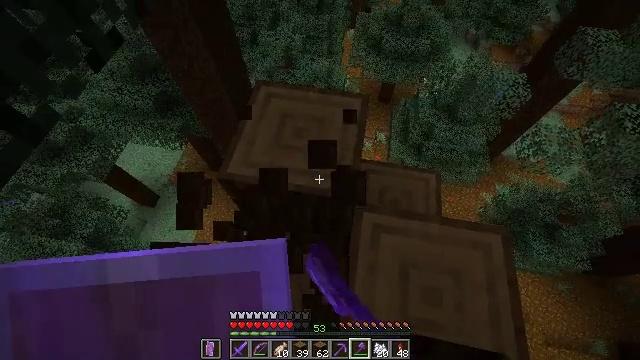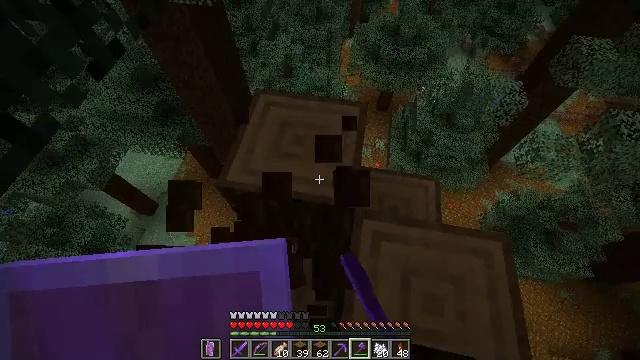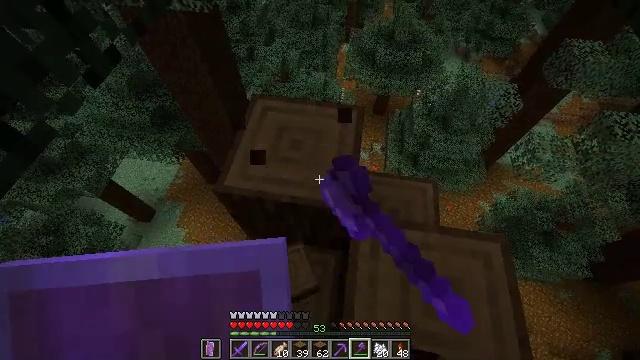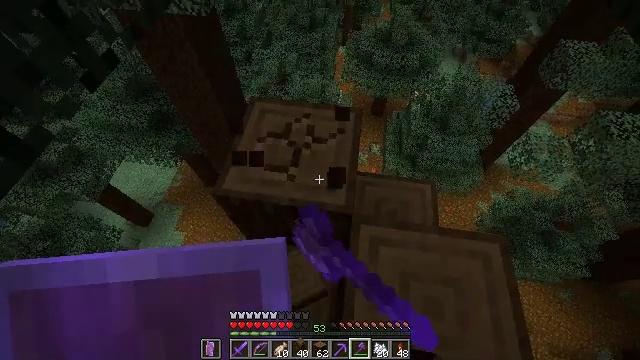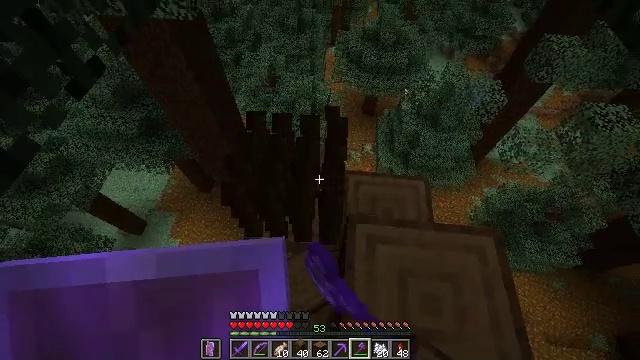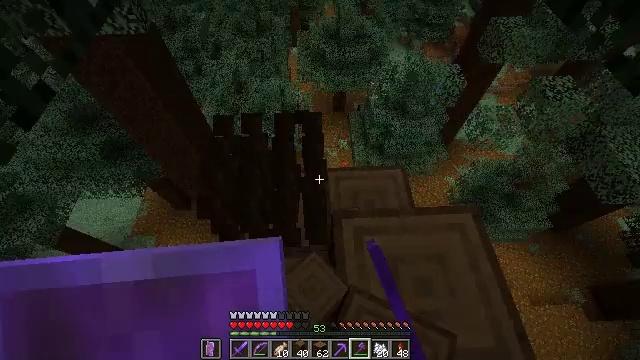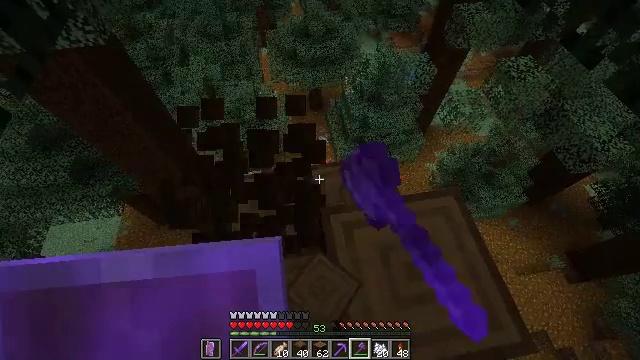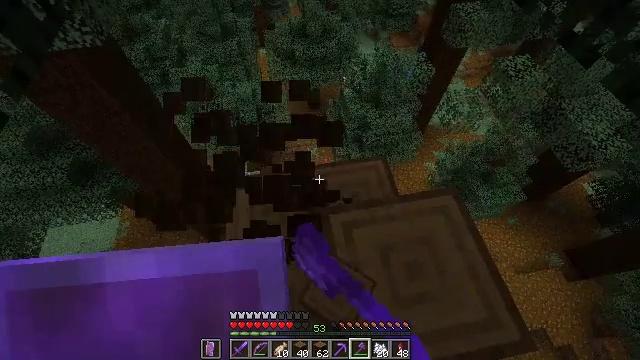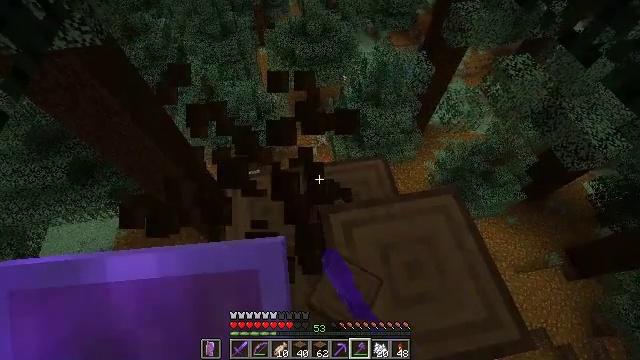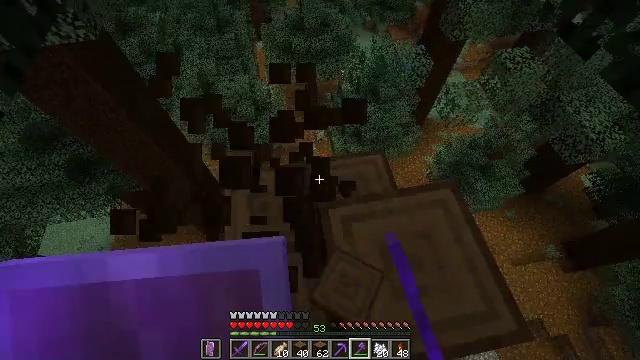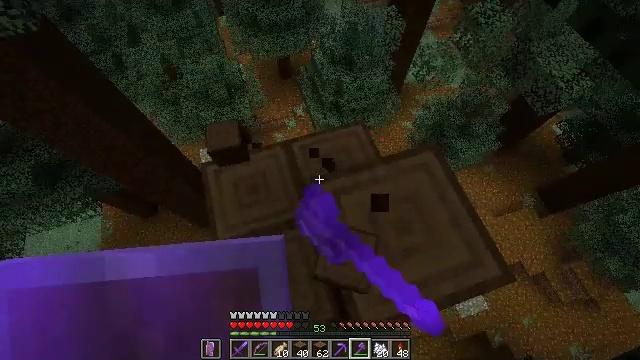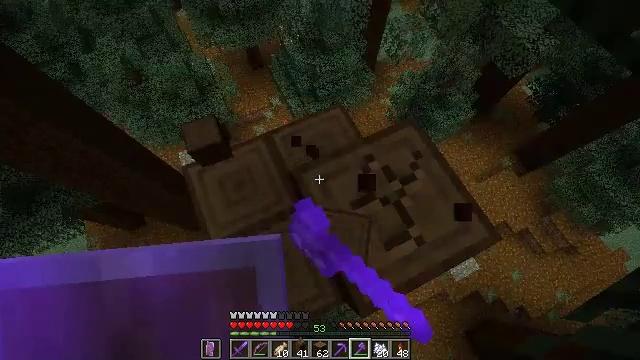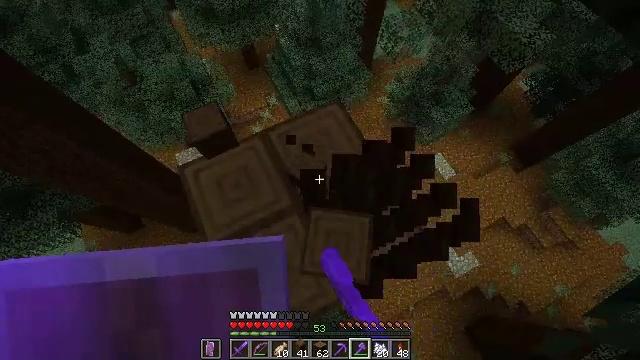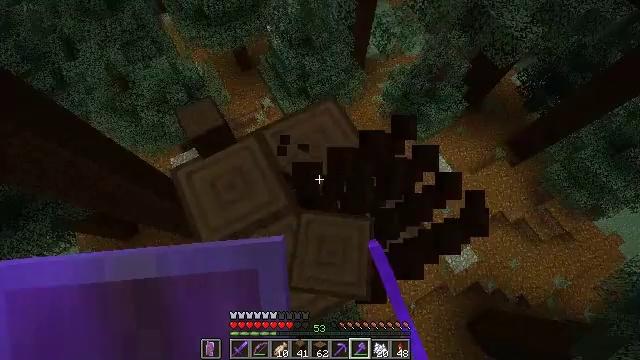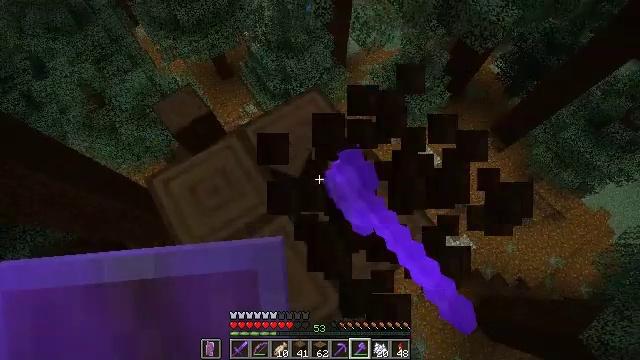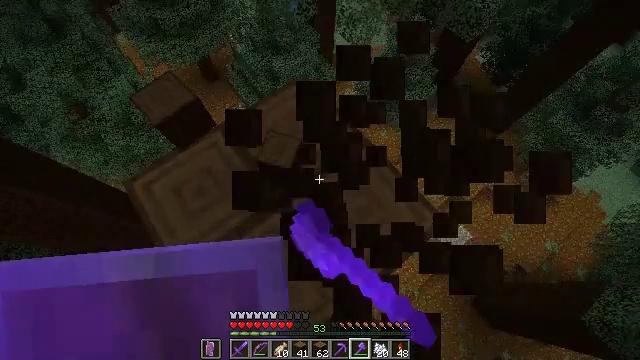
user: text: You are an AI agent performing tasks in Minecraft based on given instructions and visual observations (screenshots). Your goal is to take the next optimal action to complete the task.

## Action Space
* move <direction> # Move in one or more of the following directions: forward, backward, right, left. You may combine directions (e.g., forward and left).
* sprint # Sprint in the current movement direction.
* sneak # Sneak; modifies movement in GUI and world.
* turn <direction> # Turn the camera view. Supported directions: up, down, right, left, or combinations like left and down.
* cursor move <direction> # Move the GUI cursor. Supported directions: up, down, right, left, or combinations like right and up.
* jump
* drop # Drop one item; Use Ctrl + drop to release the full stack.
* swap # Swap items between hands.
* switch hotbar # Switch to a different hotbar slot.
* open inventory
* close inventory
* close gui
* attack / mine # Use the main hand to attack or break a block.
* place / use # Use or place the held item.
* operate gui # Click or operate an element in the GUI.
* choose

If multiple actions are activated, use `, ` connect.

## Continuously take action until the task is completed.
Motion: motion action
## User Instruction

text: Collect spruce log for building materials.
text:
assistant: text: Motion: turn up, attack / mine
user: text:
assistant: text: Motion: attack / mine
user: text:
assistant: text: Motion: attack / mine
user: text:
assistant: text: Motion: turn right, attack / mine
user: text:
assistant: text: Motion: turn right, attack / mine
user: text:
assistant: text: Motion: turn right, attack / mine
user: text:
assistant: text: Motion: attack / mine
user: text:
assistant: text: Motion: attack / mine
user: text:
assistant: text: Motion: turn down, attack / mine
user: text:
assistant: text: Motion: turn right and down, attack / mine
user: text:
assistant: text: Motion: turn right and down, attack / mine
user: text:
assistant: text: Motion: turn right, attack / mine
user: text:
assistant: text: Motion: turn right, attack / mine
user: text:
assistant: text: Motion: turn right, attack / mine
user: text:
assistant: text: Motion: turn right, attack / mine
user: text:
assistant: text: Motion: turn right, attack / mine
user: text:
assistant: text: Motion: turn right, attack / mine
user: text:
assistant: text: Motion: turn right, attack / mine
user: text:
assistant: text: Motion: attack / mine
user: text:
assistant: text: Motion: attack / mine
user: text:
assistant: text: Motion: attack / mine
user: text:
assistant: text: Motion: attack / mine
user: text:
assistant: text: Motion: turn left and up, attack / mine
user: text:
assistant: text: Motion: turn left and up, attack / mine
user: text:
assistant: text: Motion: turn left and up, attack / mine
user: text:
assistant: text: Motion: turn left and up, attack / mine
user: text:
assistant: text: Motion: attack / mine
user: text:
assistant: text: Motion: turn left, attack / mine
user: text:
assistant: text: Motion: turn left and down, attack / mine
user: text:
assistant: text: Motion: turn left and down, attack / mine